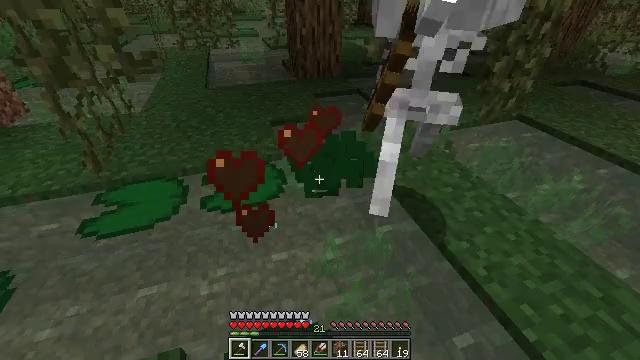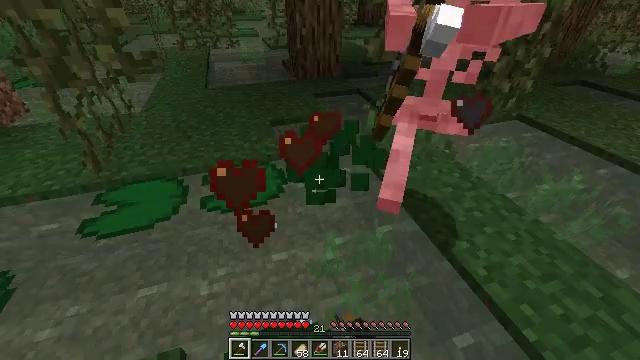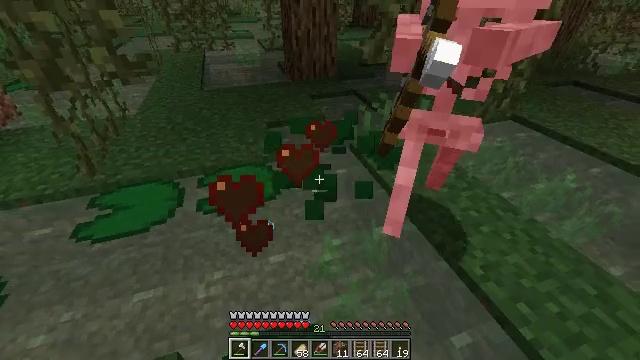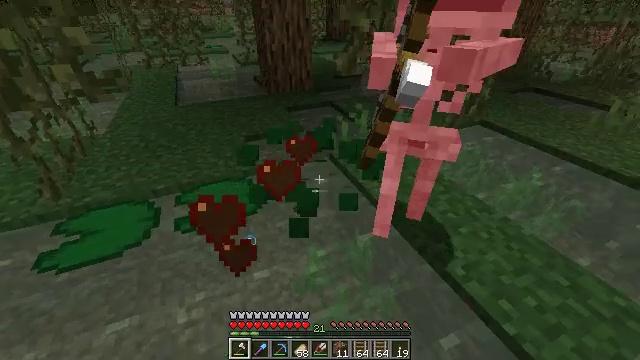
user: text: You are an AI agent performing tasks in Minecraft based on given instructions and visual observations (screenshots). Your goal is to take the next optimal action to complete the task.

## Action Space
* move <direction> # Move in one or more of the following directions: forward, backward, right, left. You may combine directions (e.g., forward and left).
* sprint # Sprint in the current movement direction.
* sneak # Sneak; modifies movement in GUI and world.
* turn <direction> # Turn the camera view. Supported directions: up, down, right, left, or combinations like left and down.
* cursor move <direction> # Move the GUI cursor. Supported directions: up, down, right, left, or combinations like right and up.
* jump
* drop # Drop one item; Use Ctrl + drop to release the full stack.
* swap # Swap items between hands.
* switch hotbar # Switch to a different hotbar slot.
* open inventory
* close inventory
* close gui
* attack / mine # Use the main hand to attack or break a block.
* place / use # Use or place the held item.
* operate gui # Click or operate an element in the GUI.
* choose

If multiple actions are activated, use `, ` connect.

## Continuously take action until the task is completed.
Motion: motion action
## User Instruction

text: Mine the lily pad from the water.
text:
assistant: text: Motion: attack / mine
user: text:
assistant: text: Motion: attack / mine
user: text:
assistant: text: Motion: turn right and up
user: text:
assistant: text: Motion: no_op